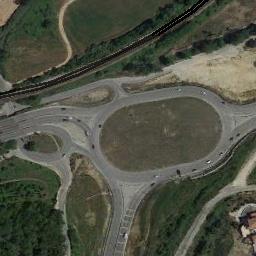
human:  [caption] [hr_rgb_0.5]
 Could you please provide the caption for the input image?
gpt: The roundabout is on the grass next to trees .

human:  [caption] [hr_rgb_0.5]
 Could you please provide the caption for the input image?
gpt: The roundabout connects some roads and a channel is next to the roundabout .

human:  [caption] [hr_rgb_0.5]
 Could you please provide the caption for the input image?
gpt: There are several vehicles on the road at the roundabout of four roads, Some trees and a large lawn around the roundabout .

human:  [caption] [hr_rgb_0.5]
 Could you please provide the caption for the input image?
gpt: There are many trees around the roundabout .

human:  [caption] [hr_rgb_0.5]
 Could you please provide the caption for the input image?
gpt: There are some green meadows around the roundabout .